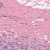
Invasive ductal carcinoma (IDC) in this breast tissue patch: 1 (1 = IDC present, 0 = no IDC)